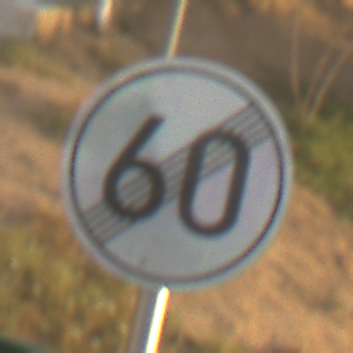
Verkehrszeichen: EndeGeschwindigkeit60
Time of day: SunriseSunset
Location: Outdoor (Nature)
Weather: PartlyCloudy
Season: NotSpecified
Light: Natural